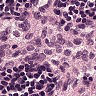
Metastatic tissue present: no